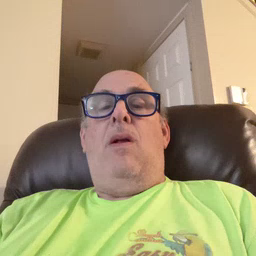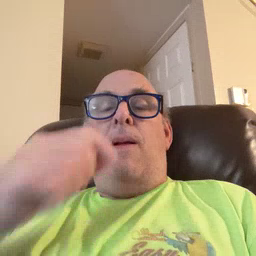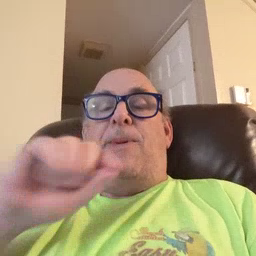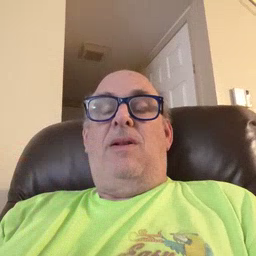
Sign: pencil